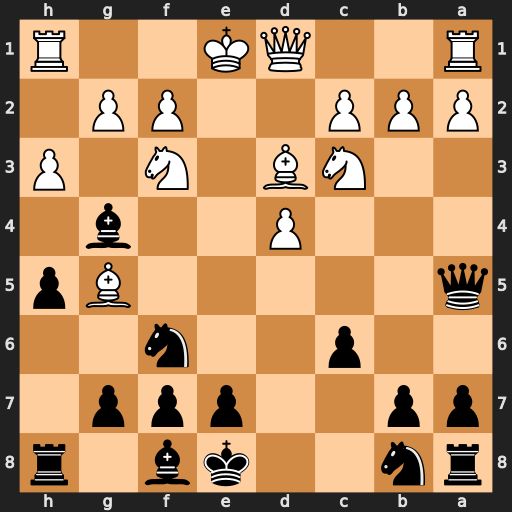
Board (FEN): rn2kb1r/pp2ppp1/2p2n2/q5Bp/3P2b1/2NB1N1P/PPP2PP1/R2QK2R
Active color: b
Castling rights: KQkq
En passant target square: -
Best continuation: Bxf3 Qxf3 Qxg5